Question: I am having a strange problem that the ADT plugin installation sticks at 49% on Eclipse Classic 3.6 for infinite time, as shown below...

Please help me out to solve this problem...
Thanks..
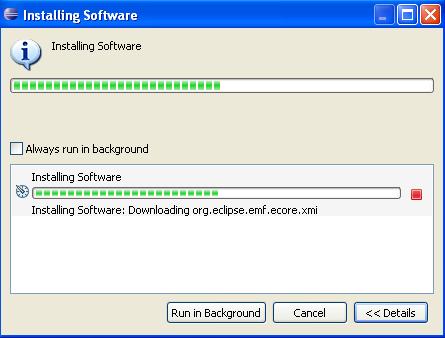
Answer: I installed a fresh Eclipse 3.6 just yesterday and also noticed this dialog froze up... until I moved the mouse pointer within it, at which point it magically woke up and continued.
To complete installation of ADT etc I merely had to wiggle the mouse a few dozen times on top of the dialog box. It was very odd behaviour, never saw 3.5 doing that.